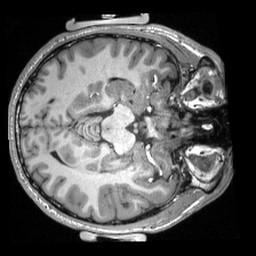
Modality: T1w
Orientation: axial
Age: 29
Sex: male
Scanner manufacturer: siemens
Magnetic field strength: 3 T
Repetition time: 2.3 s
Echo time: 0.00308 s